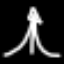
Label: The Eiffel Tower